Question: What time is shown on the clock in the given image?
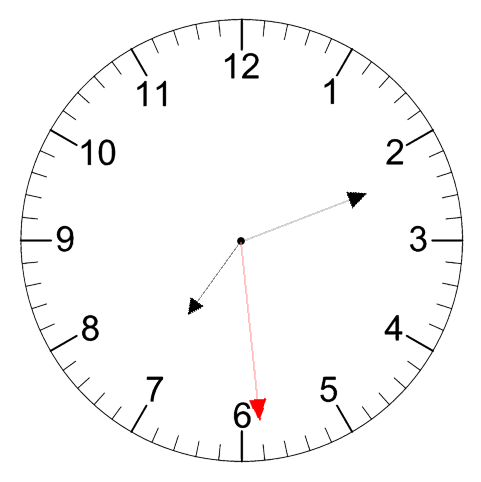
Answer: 07:11:29